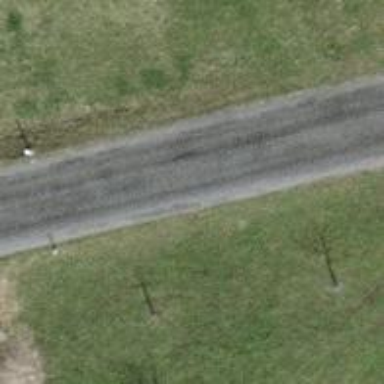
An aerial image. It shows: Asphalt road classified as tertiary.